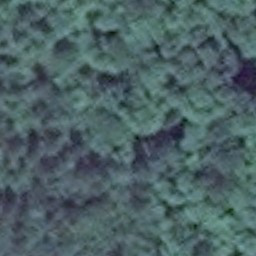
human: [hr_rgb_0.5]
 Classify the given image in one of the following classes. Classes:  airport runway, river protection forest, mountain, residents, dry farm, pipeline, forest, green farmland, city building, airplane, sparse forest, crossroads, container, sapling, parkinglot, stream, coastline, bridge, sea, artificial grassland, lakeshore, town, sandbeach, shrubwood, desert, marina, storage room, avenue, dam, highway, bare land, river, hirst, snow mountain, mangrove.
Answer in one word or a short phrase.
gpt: forest